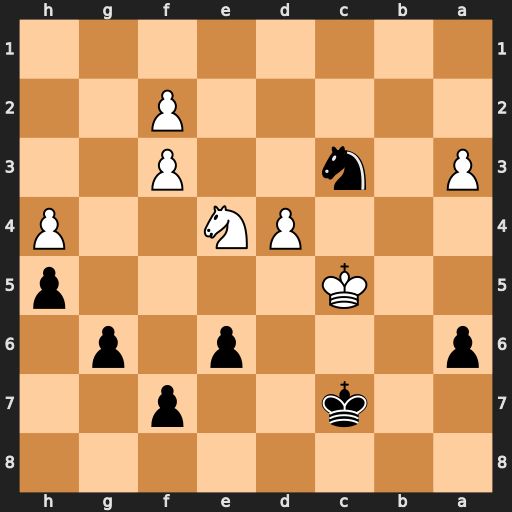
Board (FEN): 8/2k2p2/p3p1p1/2K4p/3PN2P/P1n2P2/5P2/8
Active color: b
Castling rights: -
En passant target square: -
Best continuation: Nxe4+ fxe4 g5